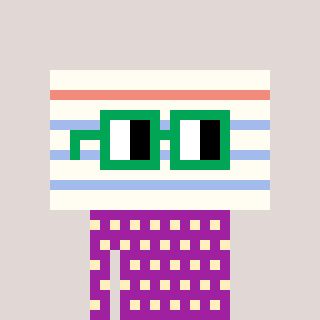
a pixel art character with square green glasses, a empty notebook page-shaped head and a magenta-colored body on a warm background